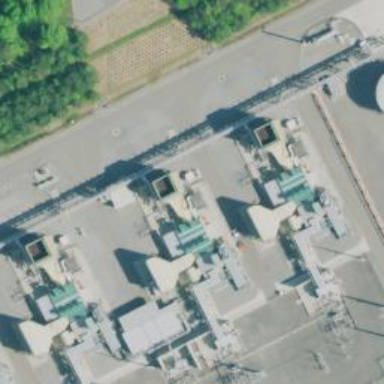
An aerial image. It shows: Gas turbine power generator.